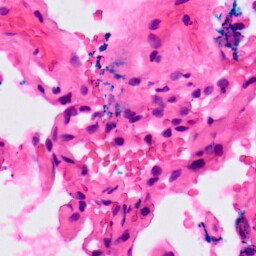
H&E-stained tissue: Lung